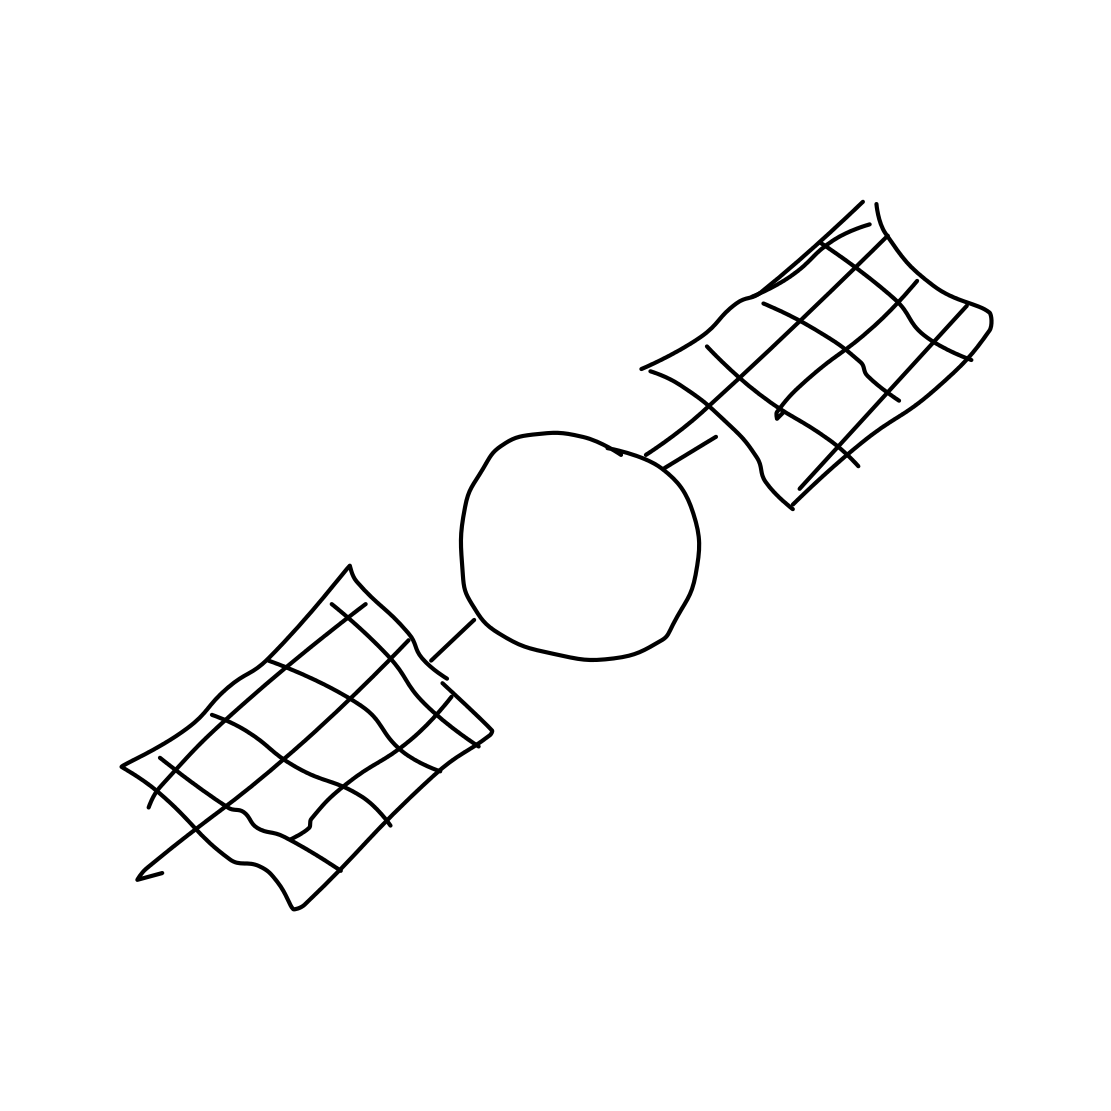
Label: satellite